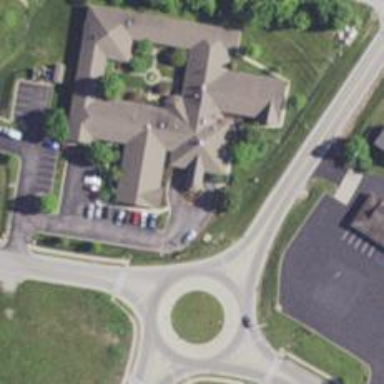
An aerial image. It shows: Turning loop on the road.